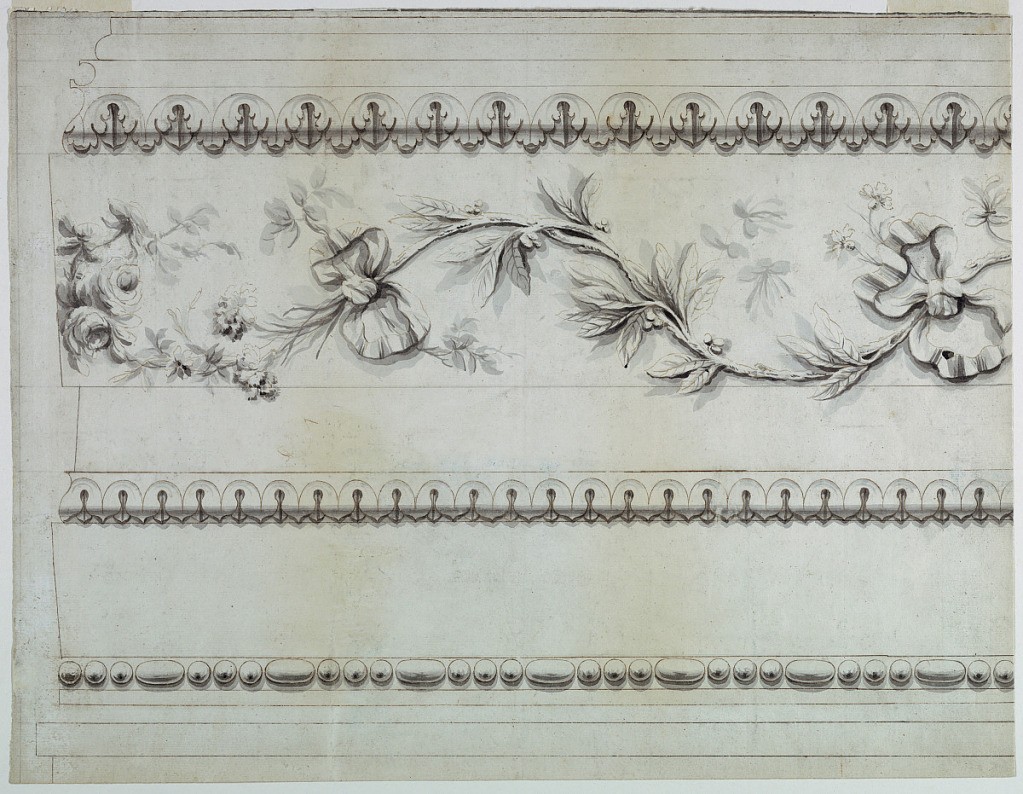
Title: Design for a Frame
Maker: Richard de Lalonde, French, active 1780–96
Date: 1785
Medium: Pen and brown ink, brush and brown wash on paper
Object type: Drawing
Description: Several moldings with and without ornamentation. An ovolo, a leaf, and arrow leaf friezes occur. Bands, in one of which overlapping in another, a rising waved bough with leaves, seeds and flowers is shown; bow-knots are bound around the stem.